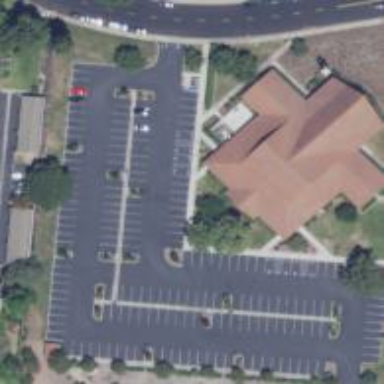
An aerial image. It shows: Parking space.